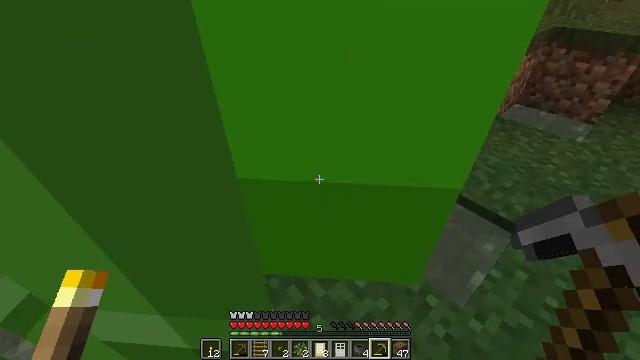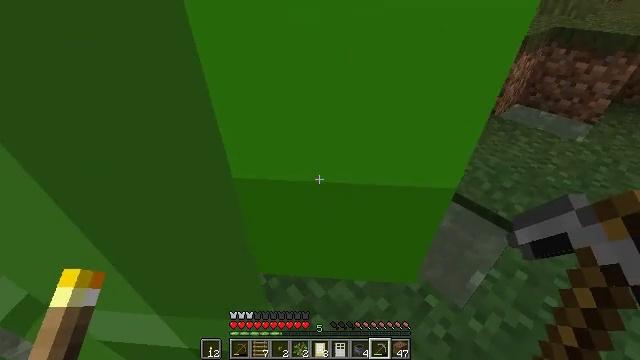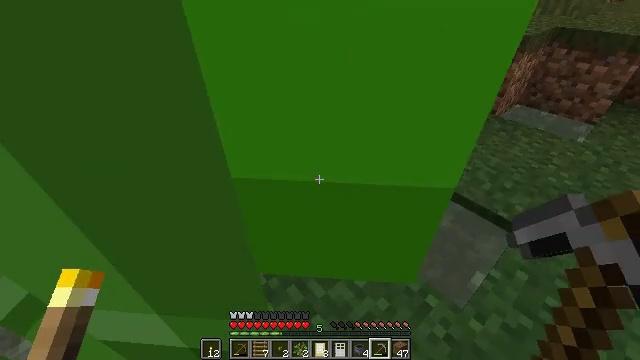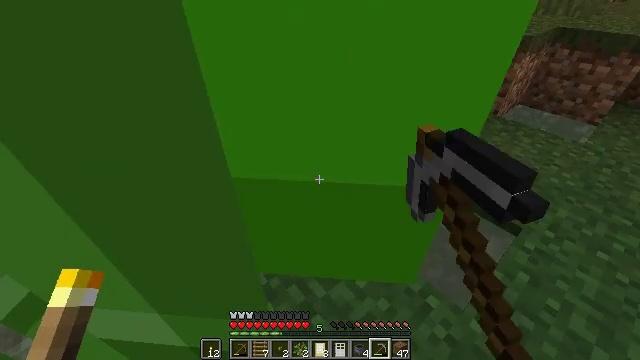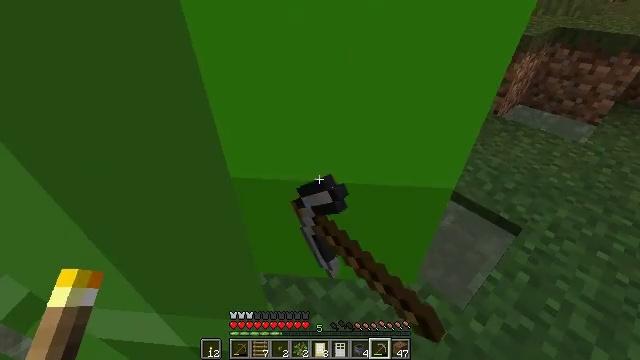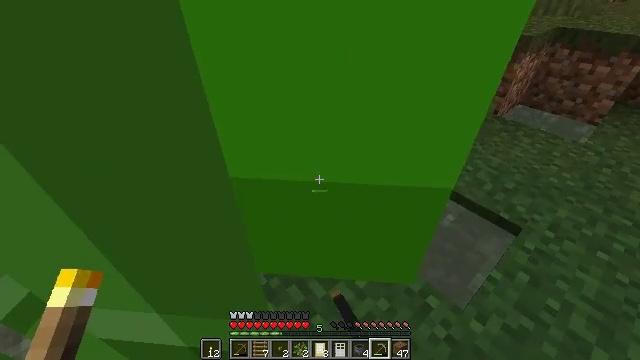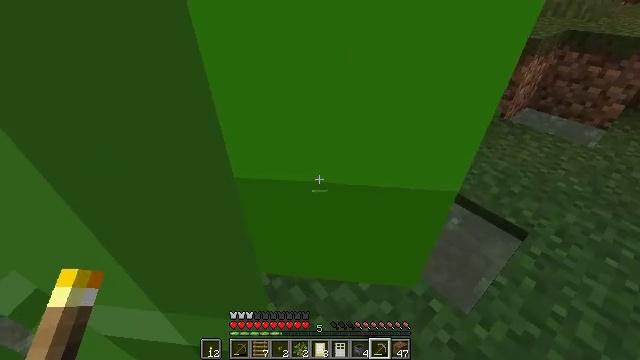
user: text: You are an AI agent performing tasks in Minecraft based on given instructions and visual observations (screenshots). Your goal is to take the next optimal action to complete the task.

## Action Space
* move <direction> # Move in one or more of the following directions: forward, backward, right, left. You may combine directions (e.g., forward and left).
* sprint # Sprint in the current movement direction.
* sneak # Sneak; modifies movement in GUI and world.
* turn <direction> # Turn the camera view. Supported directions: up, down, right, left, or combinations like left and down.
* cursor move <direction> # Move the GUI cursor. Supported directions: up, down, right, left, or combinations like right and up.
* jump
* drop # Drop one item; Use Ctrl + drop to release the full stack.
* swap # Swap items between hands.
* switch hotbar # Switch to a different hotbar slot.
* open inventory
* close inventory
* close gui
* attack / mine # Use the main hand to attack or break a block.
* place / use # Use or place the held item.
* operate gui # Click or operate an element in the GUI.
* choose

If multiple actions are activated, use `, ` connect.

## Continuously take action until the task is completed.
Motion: motion action
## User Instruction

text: Mine the lily pad from the water.
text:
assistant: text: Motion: no_op
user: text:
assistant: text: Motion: attack / mine
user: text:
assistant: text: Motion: attack / mine
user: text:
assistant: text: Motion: attack / mine
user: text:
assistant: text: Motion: no_op
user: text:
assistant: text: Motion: turn left
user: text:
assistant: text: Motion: no_op